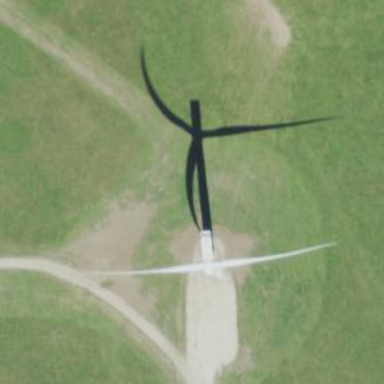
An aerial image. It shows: Wind turbine generator powered by wind.